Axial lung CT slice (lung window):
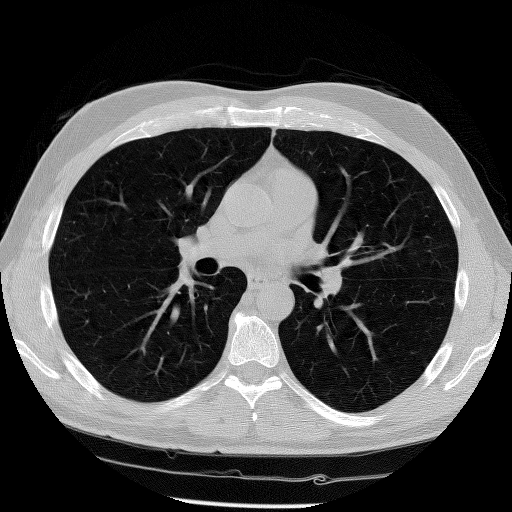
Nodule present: no